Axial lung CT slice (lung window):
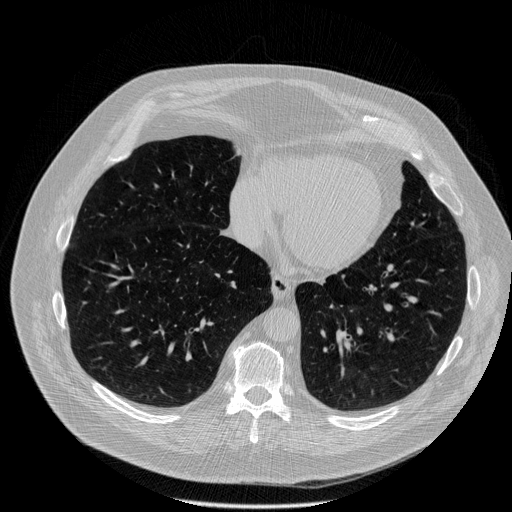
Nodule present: no